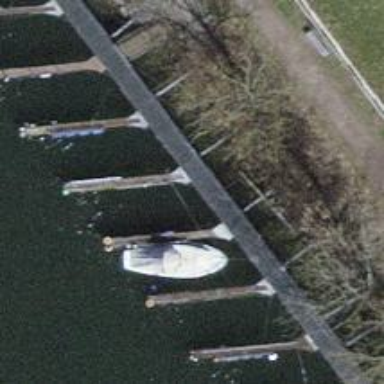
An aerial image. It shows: Pier made of metal with mooring facilities.